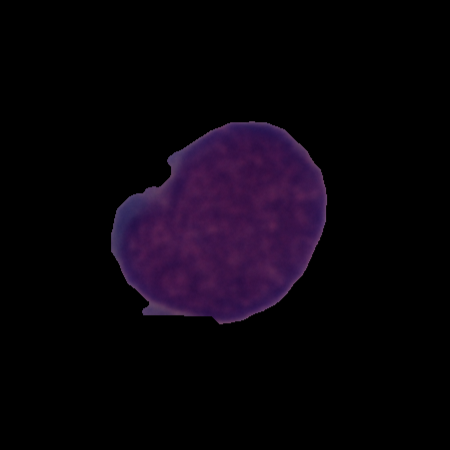
Label: cancer